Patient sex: F
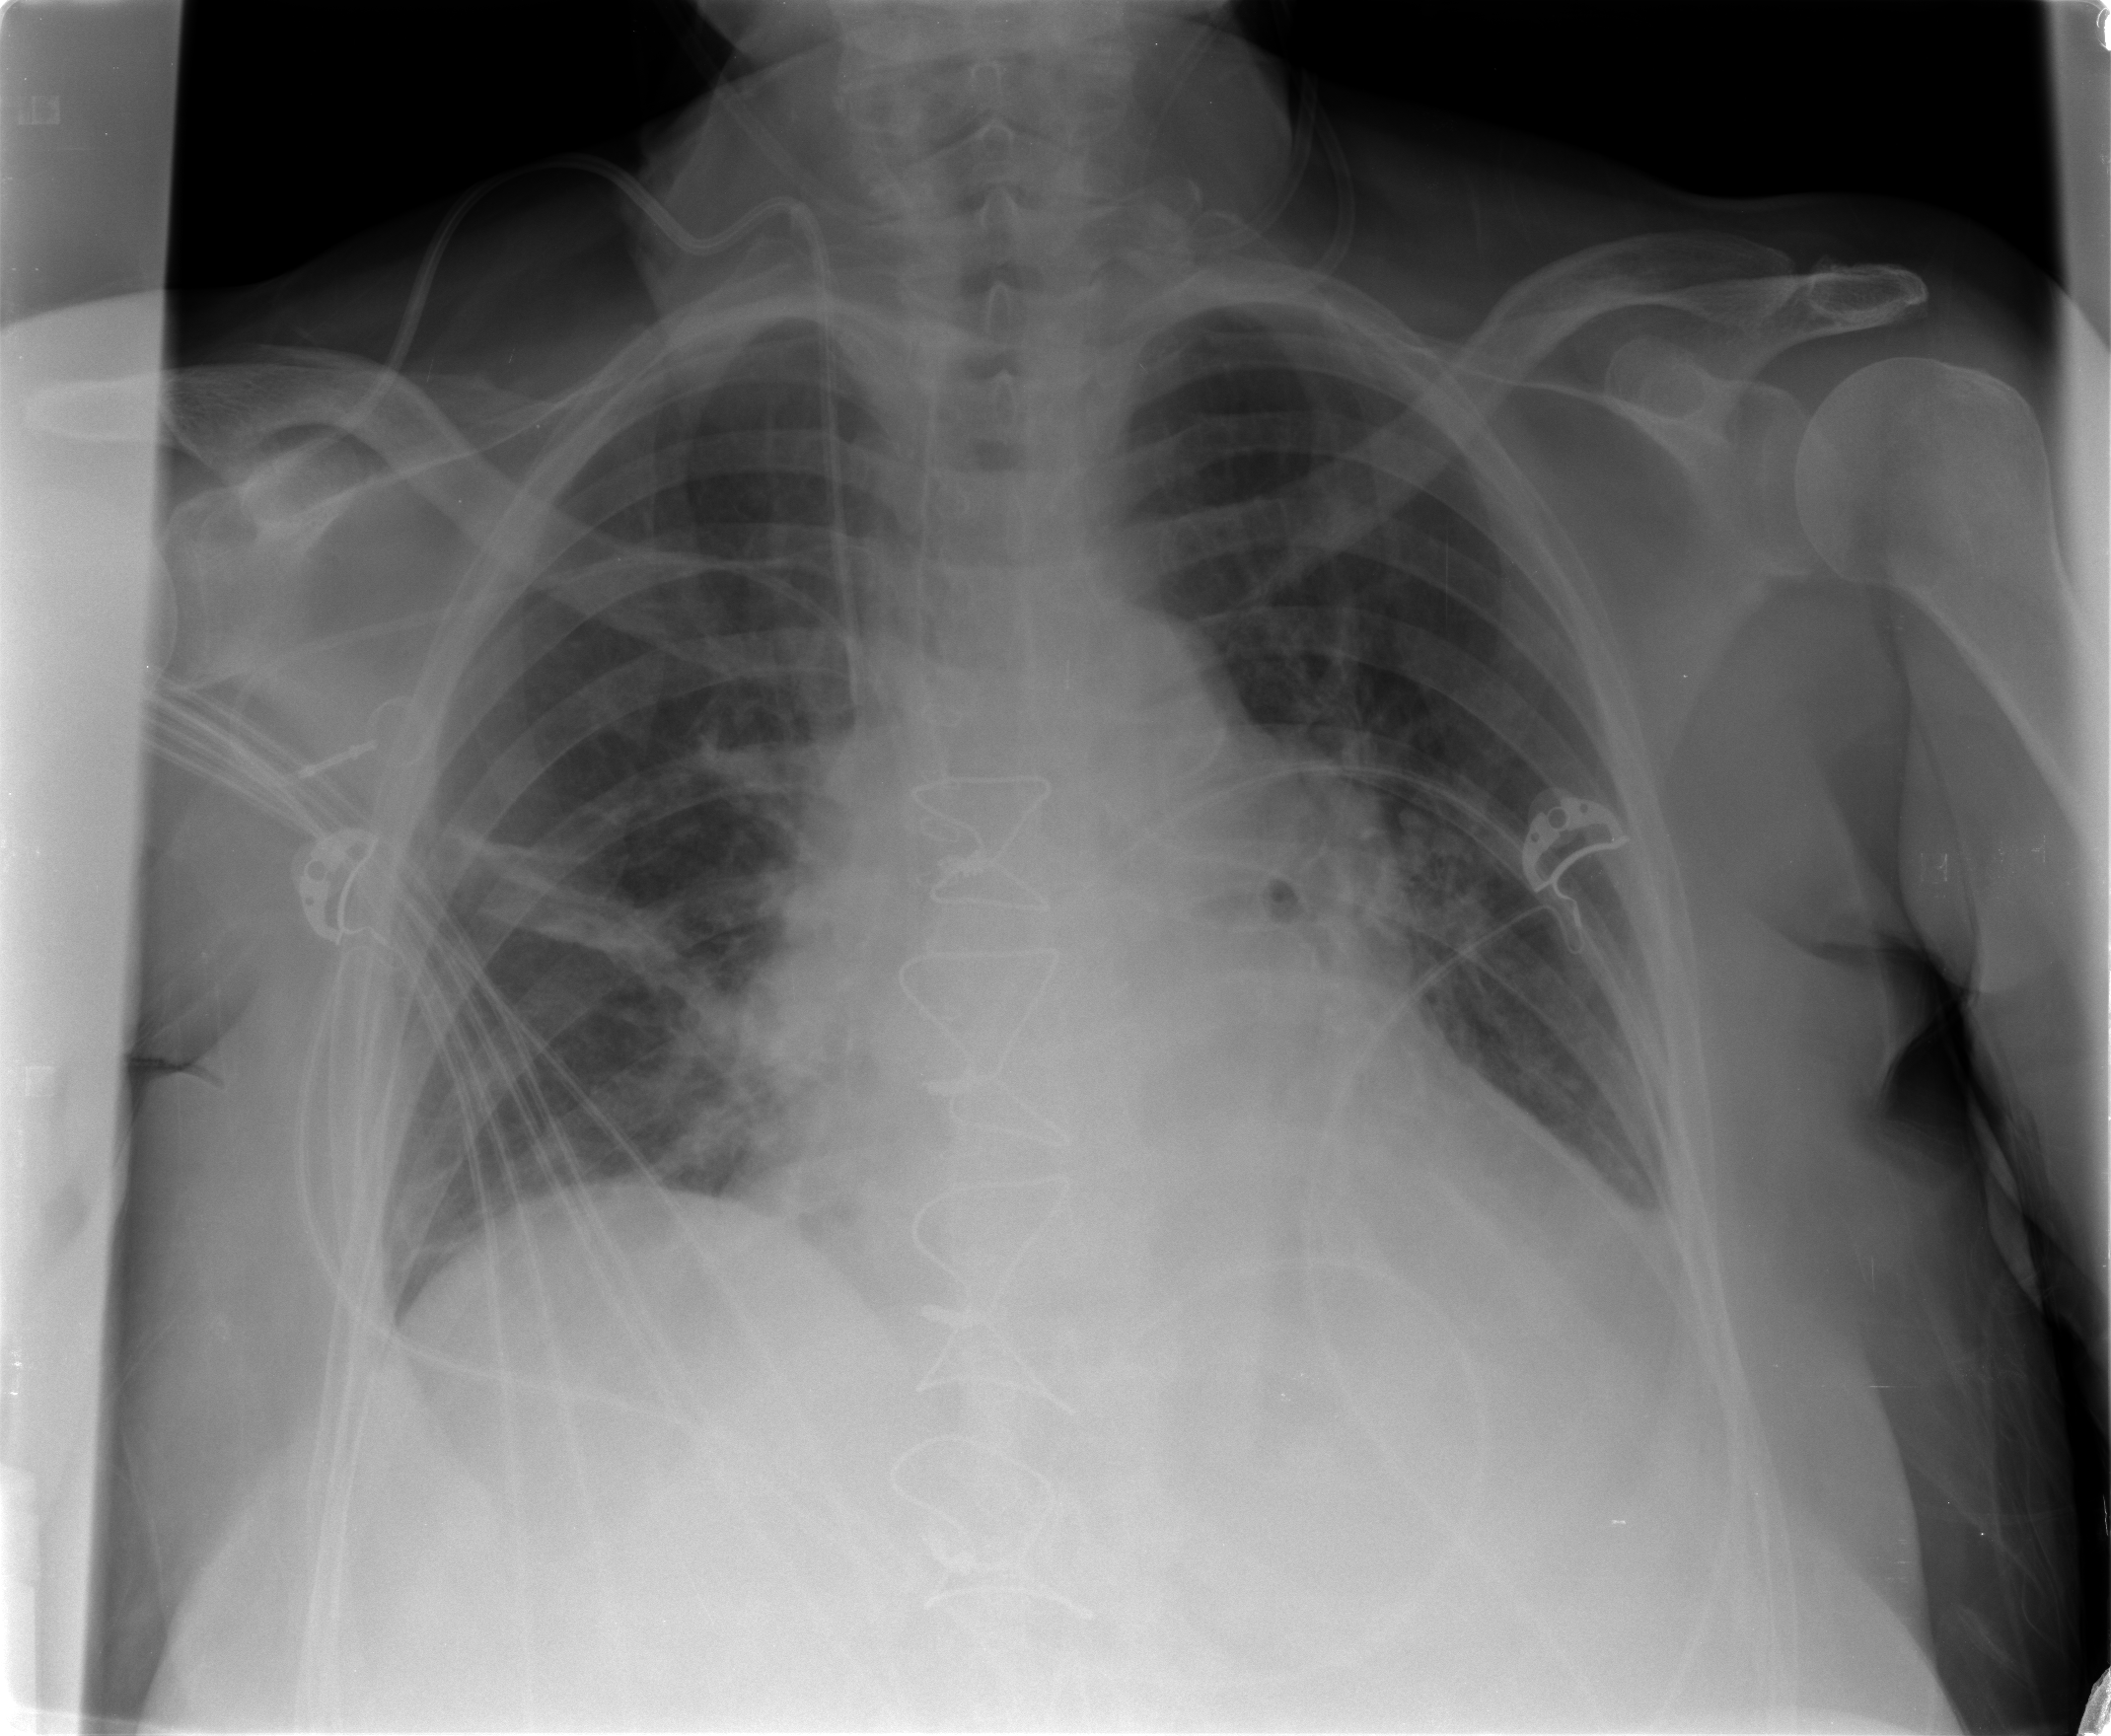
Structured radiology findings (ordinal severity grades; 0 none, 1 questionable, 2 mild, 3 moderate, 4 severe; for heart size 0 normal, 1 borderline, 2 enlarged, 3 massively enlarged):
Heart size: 1
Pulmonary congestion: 2
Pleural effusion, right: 0
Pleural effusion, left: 1
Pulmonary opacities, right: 0
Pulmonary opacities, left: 0
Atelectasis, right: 2
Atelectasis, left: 2